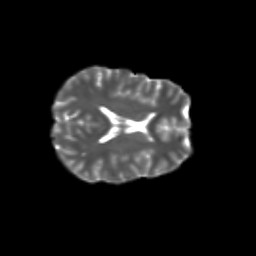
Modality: T2w
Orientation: axial
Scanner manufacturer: siemens
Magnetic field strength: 3 T
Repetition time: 9.2 s
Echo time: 0.084 s